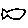
Label: fish